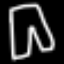
Label: pants